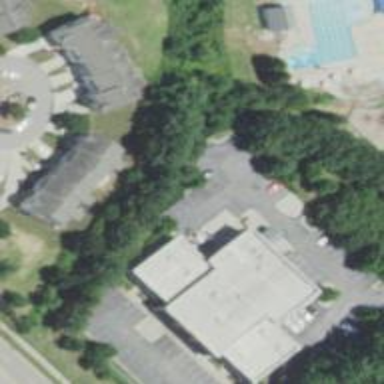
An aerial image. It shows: Veterinary building.